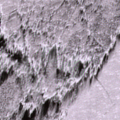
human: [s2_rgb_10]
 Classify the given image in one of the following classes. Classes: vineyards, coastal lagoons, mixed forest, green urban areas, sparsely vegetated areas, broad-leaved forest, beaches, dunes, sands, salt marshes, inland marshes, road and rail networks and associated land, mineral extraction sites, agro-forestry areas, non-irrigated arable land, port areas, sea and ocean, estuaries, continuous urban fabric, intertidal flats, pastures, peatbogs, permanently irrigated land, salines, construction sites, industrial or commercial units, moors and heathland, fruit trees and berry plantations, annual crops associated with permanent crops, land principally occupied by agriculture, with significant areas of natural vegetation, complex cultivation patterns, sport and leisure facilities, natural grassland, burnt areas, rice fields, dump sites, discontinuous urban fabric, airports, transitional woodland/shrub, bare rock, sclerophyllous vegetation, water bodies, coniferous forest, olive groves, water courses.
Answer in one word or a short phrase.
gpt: sea and ocean